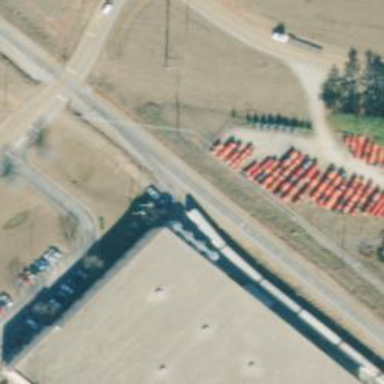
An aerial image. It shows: Rail spur service.